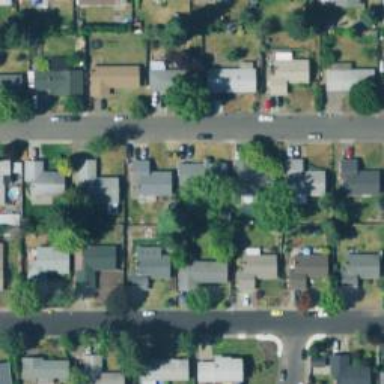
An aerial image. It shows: Residential area composed of single-family homes.